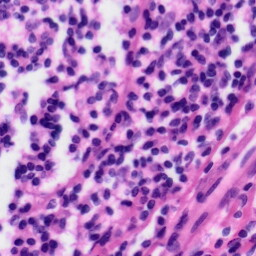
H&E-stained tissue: Tonsil